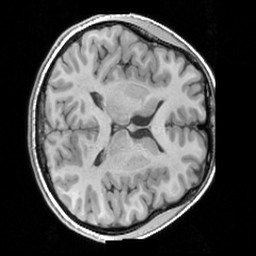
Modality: T1w
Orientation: axial
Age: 29
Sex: female
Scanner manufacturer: siemens
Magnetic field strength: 3 T
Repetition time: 1.63 s
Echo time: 0.00311 s